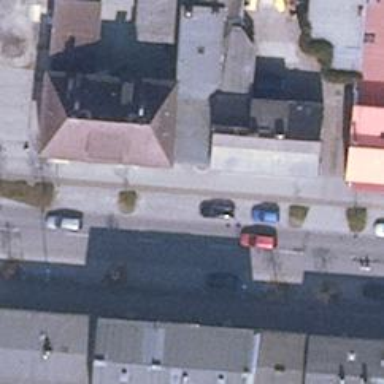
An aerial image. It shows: Bakery.